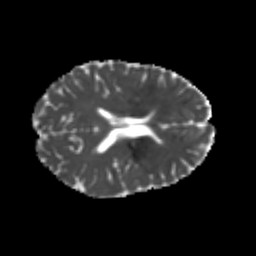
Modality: MD
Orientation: axial
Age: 22
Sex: female
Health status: healthy
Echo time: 0.074 s